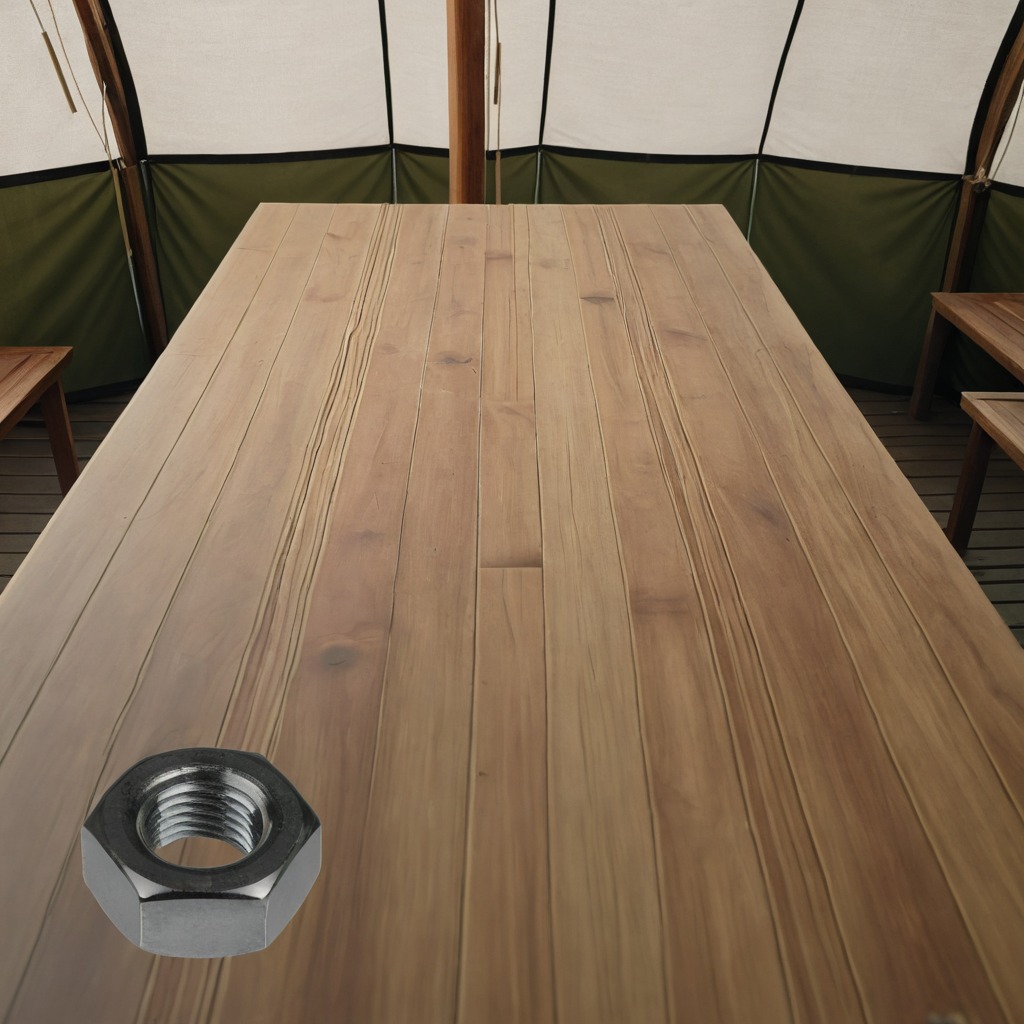
A metal nut lies on the wooden table in a jungle field workshop tent.